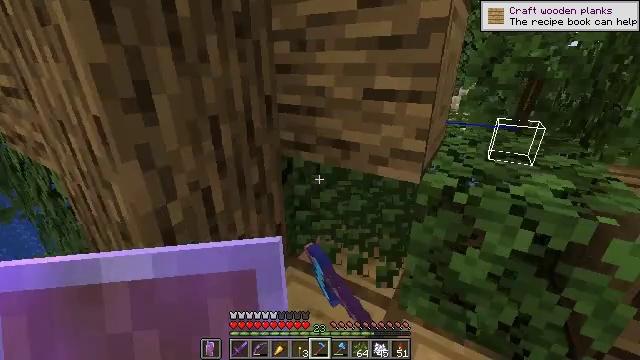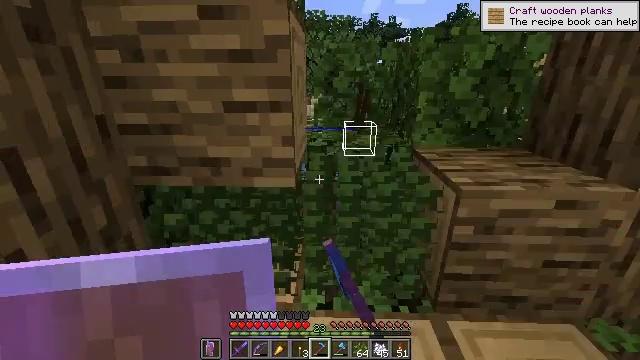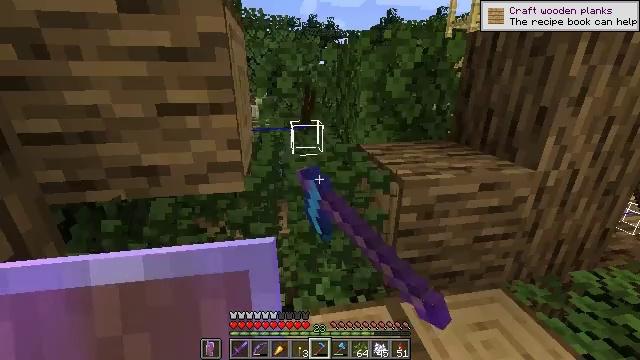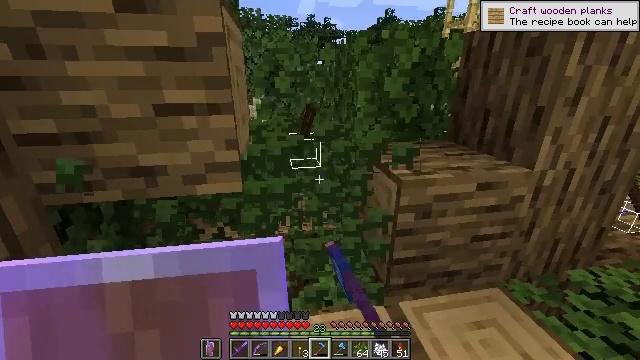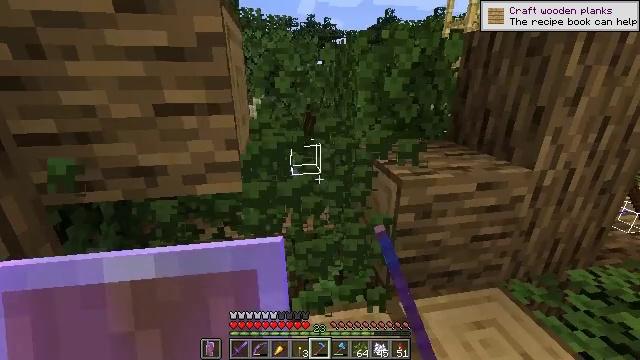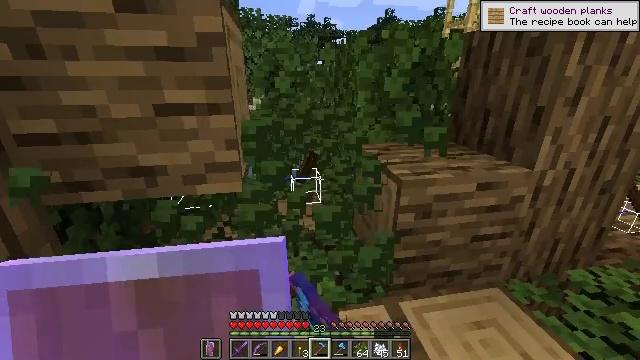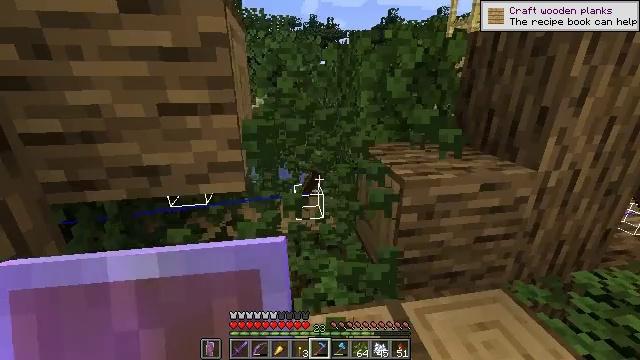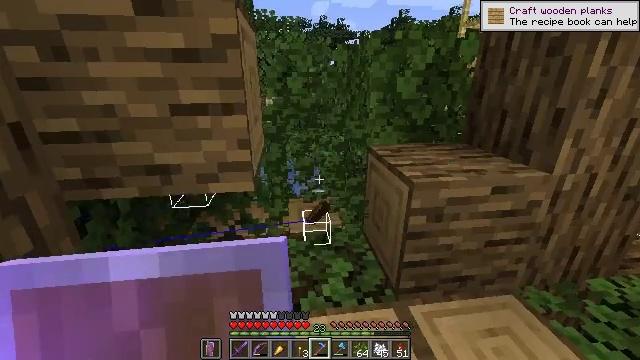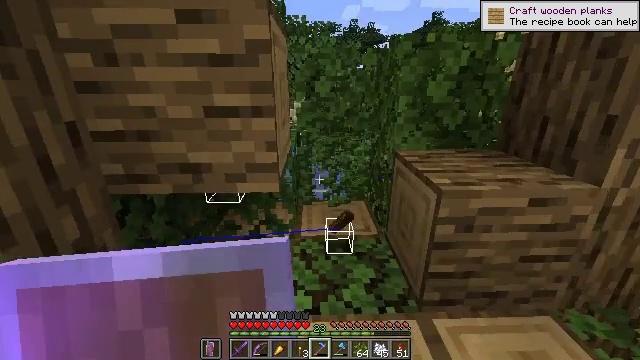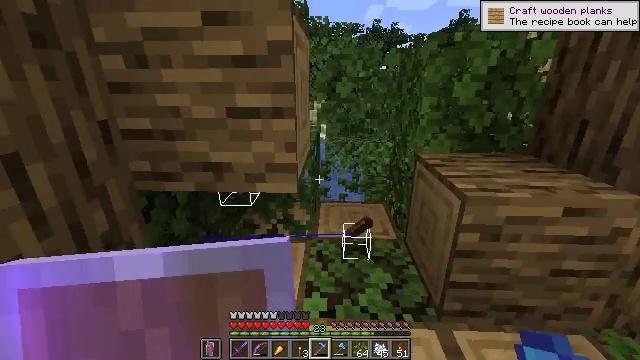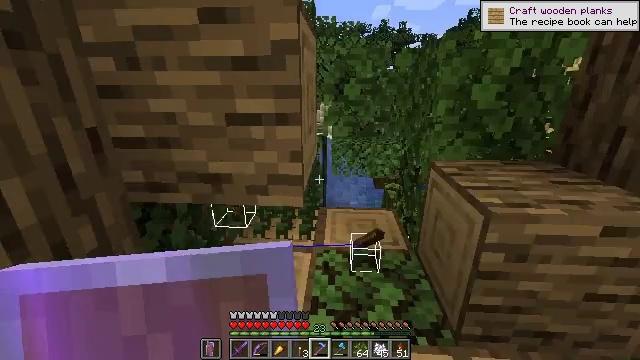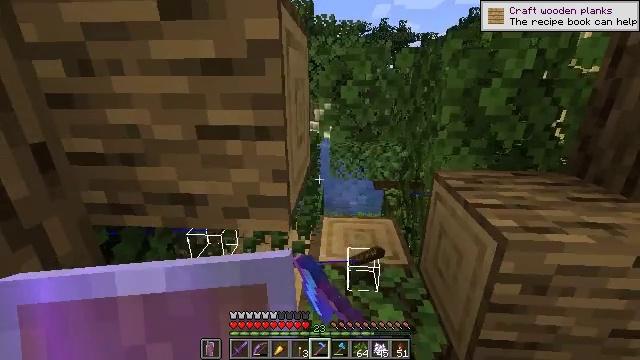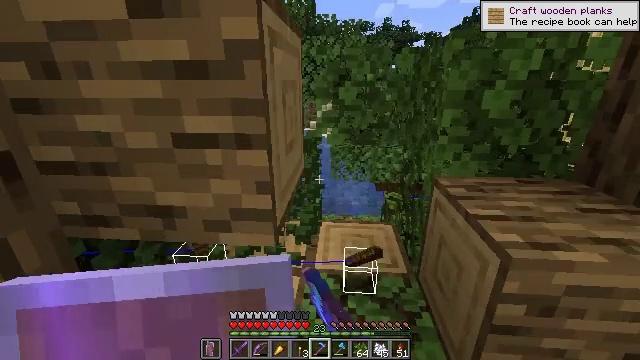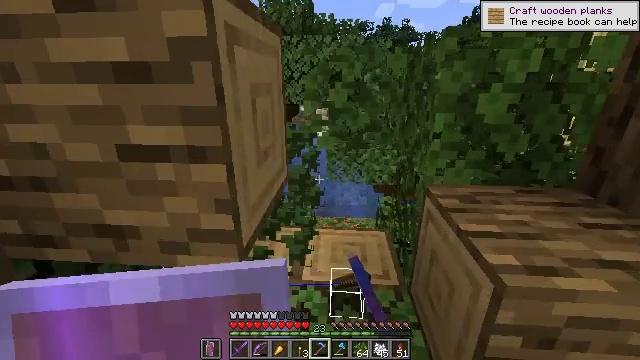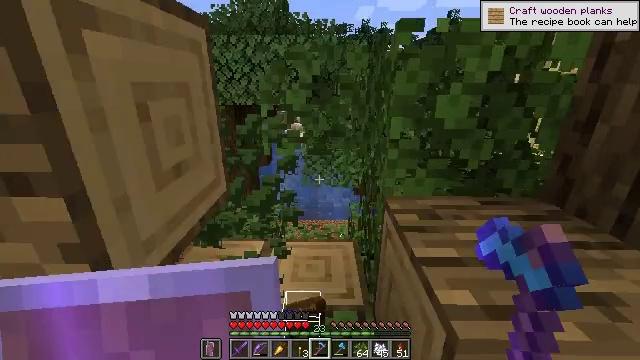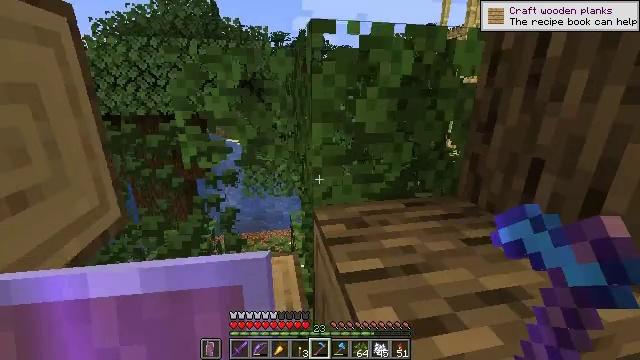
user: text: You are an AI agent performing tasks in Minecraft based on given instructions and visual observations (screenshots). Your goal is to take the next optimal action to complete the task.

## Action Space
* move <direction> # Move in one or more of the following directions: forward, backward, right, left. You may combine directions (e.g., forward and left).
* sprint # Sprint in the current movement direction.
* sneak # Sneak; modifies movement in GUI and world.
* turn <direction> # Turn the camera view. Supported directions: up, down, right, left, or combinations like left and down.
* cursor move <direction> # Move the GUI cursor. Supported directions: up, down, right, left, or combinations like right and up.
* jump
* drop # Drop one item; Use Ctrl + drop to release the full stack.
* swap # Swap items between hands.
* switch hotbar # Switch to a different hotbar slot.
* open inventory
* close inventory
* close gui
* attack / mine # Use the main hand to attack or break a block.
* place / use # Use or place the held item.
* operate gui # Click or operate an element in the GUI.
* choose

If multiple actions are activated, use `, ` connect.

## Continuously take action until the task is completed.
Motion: motion action
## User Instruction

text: Trim the tree by mining oak leaves.
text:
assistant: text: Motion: turn right and up, attack / mine
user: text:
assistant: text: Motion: turn right, attack / mine
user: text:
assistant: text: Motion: attack / mine
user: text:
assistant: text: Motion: attack / mine
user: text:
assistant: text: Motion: attack / mine
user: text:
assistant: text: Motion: attack / mine
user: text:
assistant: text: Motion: turn left, attack / mine
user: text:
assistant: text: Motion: turn left, attack / mine
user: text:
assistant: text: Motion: move forward, turn left, attack / mine
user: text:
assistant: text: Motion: move forward, turn left, attack / mine
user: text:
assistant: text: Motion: move forward and move right, attack / mine
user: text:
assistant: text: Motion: move forward and move right, attack / mine
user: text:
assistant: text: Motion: move forward and move right, attack / mine
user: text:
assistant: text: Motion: move forward and move right, turn right, attack / mine
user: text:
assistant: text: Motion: move forward and move right, turn right and up, attack / mine
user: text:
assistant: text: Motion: move forward and move right, turn right and up, attack / mine
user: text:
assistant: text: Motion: move forward and move right, turn right and up, attack / mine
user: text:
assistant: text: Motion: turn right and up, attack / mine
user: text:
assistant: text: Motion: turn right and up, attack / mine
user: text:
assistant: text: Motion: attack / mine
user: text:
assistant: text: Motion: turn left, attack / mine
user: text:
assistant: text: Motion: turn left, attack / mine
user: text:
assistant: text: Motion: turn left, attack / mine
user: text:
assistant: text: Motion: turn left, attack / mine
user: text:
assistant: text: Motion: move forward, turn left, attack / mine
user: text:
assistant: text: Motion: move forward, turn left, attack / mine
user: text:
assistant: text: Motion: move forward, turn left, attack / mine
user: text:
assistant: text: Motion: move forward, attack / mine
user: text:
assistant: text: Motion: move forward and move left, attack / mine
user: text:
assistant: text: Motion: move forward and move left, attack / mine